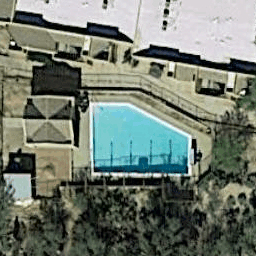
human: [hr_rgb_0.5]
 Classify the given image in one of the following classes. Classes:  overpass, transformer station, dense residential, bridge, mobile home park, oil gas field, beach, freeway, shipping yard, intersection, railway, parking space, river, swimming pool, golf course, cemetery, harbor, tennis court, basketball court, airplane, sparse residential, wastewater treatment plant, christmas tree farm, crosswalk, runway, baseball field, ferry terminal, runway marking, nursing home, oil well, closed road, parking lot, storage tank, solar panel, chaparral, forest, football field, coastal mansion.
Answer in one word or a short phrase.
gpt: swimming pool